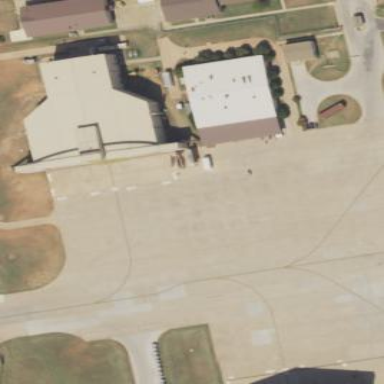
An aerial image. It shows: Concrete apron at the airport.